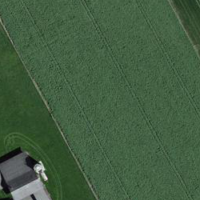
EUNIS habitat code: 52
Species observed at this site:
Urtica dioica